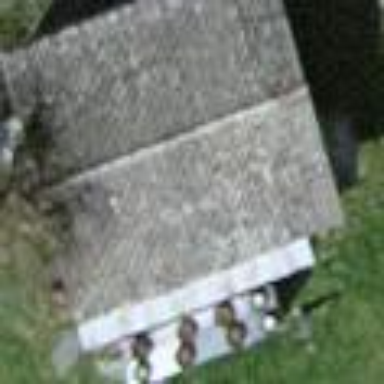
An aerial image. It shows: Shed building.